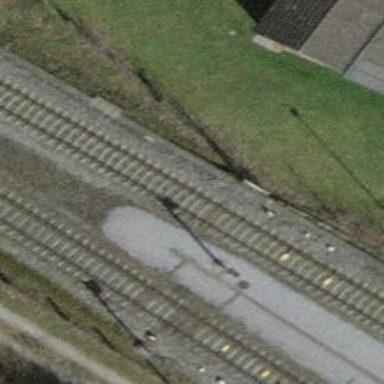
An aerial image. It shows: Railway signal.